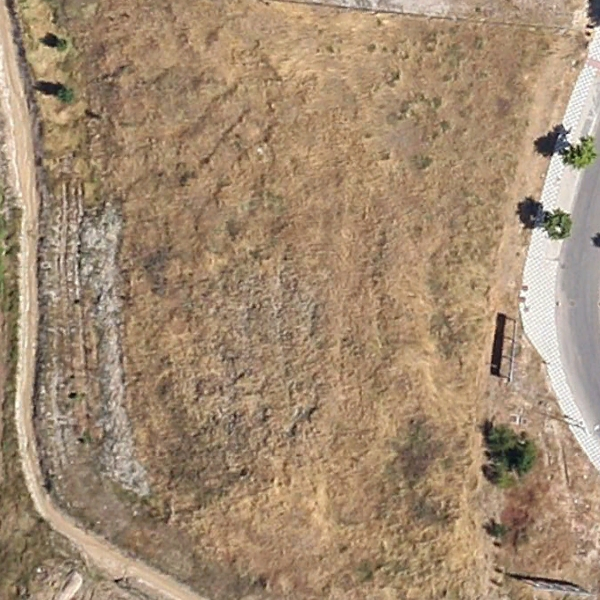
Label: BareLand